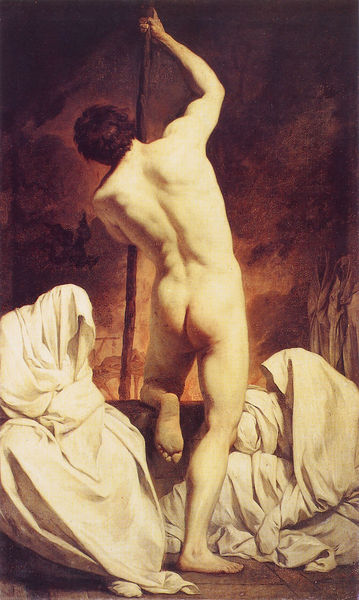
Titel: Charon schifft die Seelen der Toten über den Styx
Künstler: Pierre Subleyras
Institution: Paris, Musée du Louvre
Schlagwörter: akt, feuer, fuß, gemälde, hand, körper, mann, nackt, wolken, hell, licht, rücken, weiss, tuch, arm, leinen, mensch, rauch, haare, tücher, stock, beine, bein, stab, brand, knie, hinten, knien, kunst, gestalten, leichentuch, sohle, knieen, stange, verhüllt, muskulatur, geister, fußsohle, po, kmann, orqange